Interaction volume radius: 5 \u00c5
Interaction volume height: 45 \u00c5
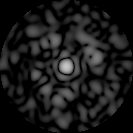
Disorder parameter: 0.8465